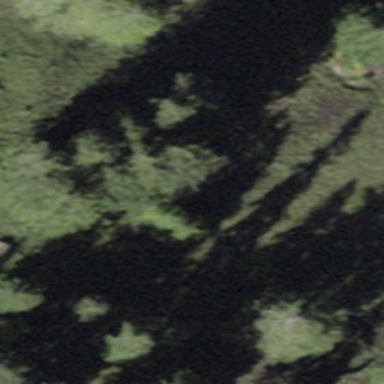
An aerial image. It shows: Forest area.